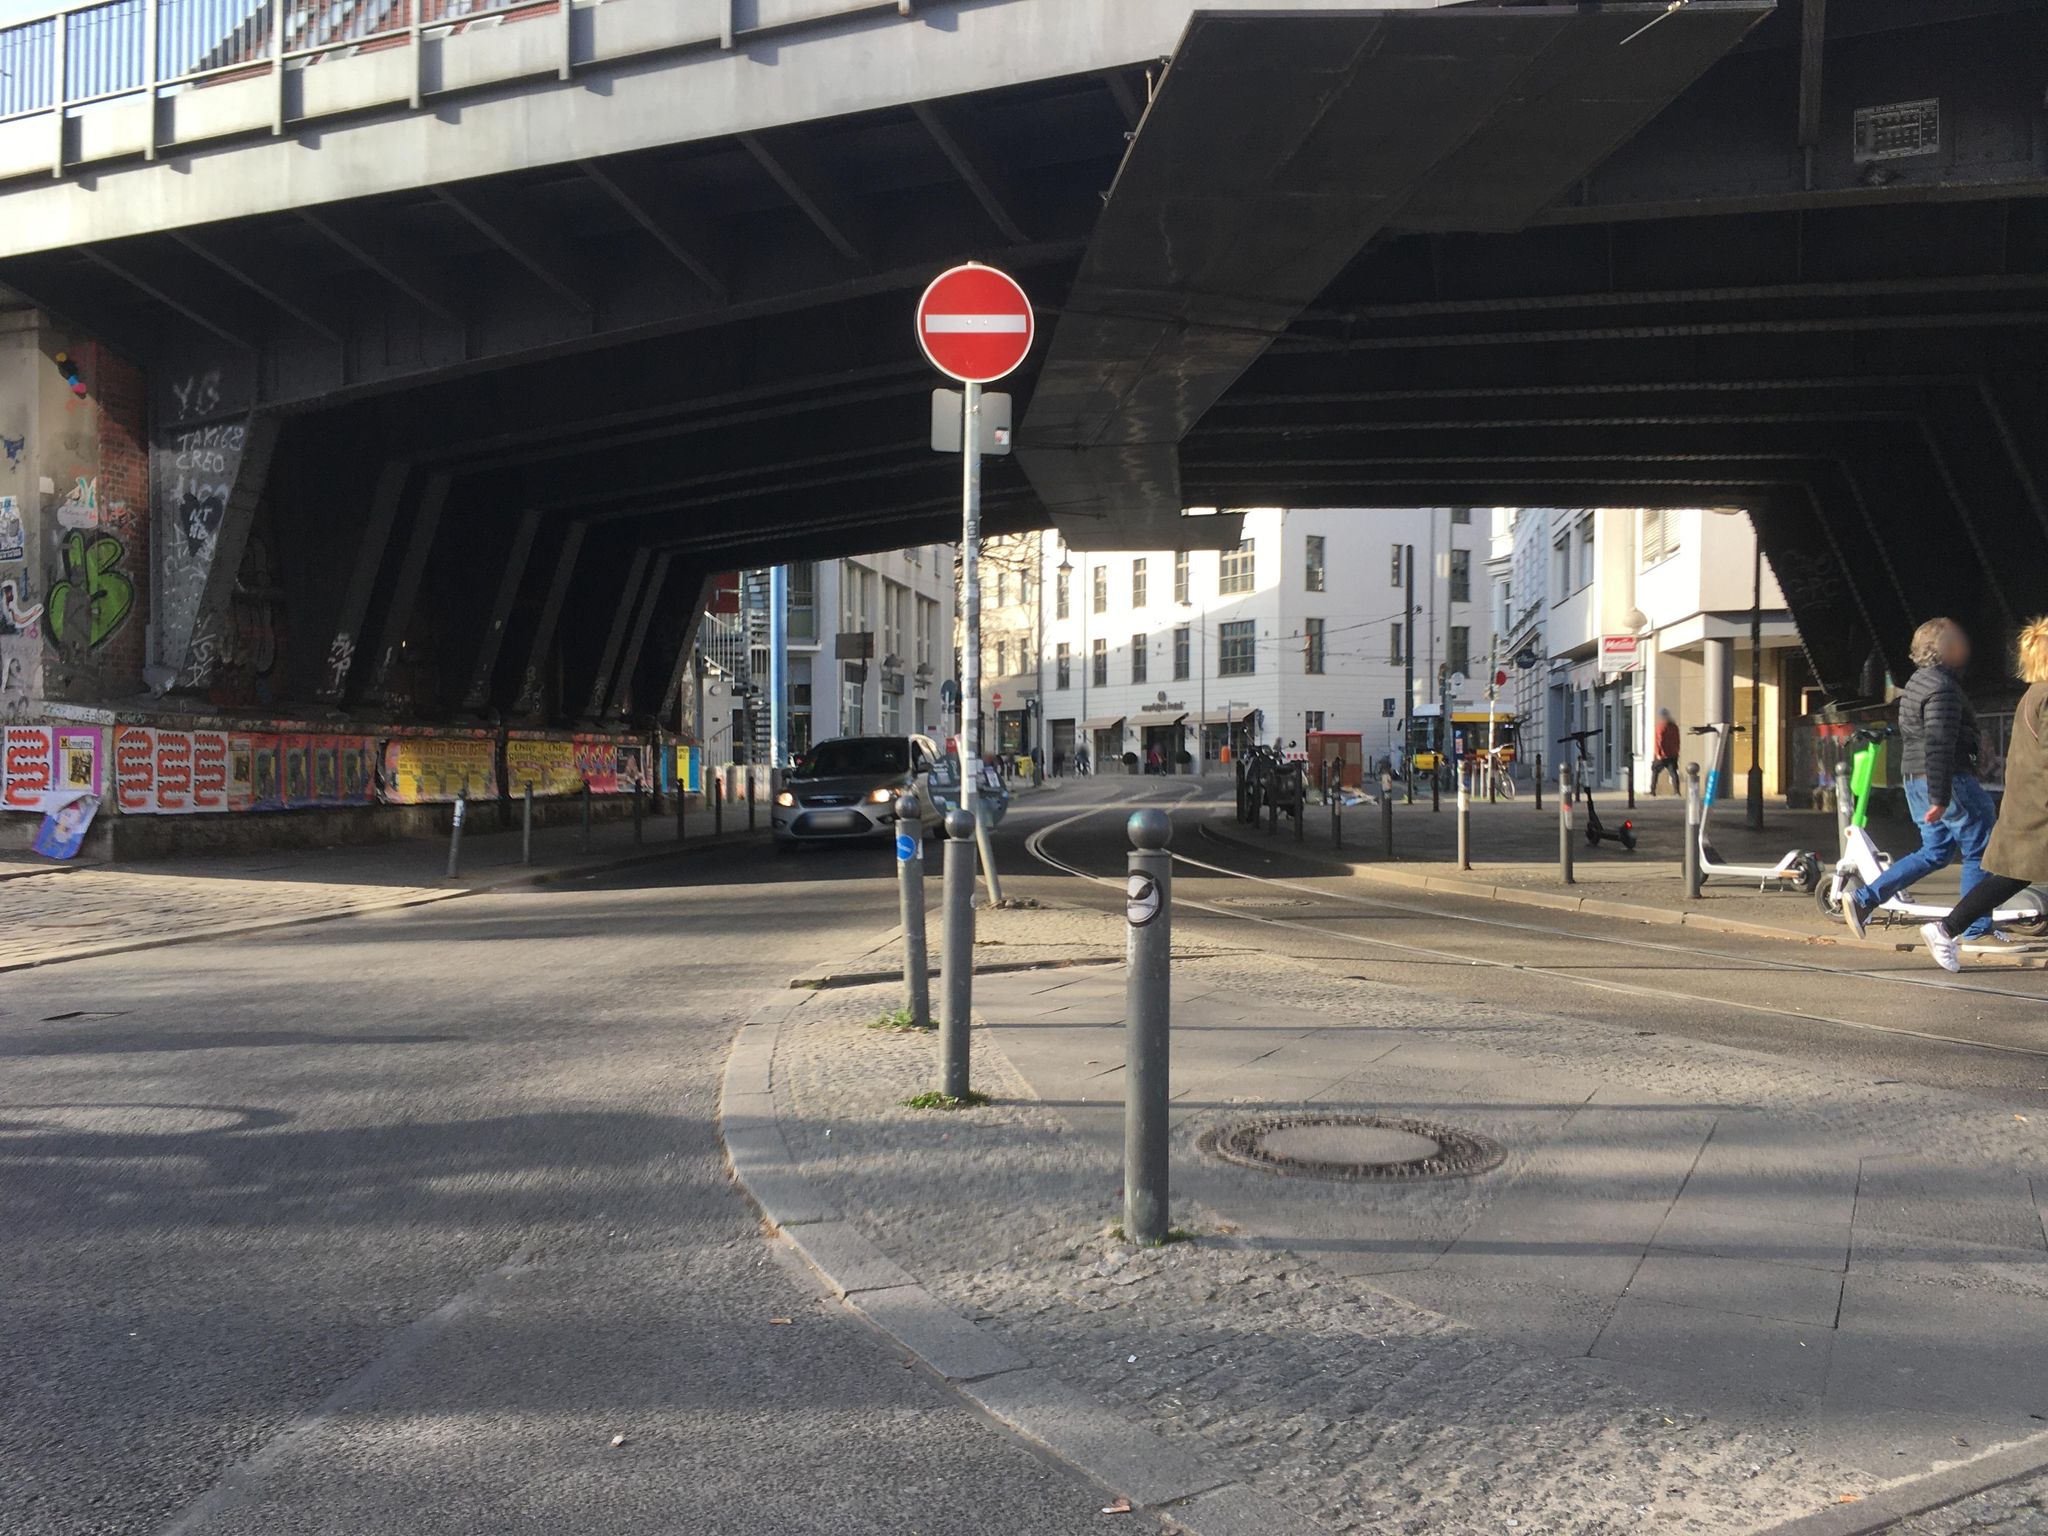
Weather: clear
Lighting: day
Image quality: good
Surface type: walking surface
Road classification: service, pedestrian
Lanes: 1
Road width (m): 12.2
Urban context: urban centre
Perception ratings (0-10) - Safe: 0.31, Lively: 5.82, Beautiful: 1.98, Boring: 1.58, Depressing: 2.64, Wealthy: 1.33